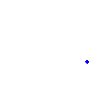
Particle: kaon